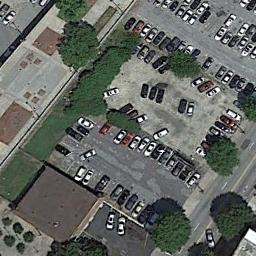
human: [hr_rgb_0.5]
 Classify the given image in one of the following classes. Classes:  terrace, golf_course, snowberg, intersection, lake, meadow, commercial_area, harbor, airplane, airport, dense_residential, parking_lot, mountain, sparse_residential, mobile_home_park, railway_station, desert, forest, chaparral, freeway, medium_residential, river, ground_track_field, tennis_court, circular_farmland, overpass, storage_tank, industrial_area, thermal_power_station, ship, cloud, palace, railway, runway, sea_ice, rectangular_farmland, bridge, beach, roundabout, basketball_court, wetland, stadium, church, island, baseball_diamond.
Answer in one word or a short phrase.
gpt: parking_lot